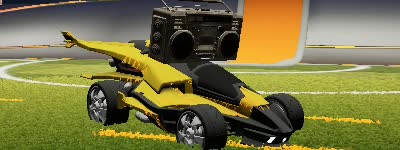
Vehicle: aftershock